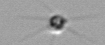
Label: Calciopappus